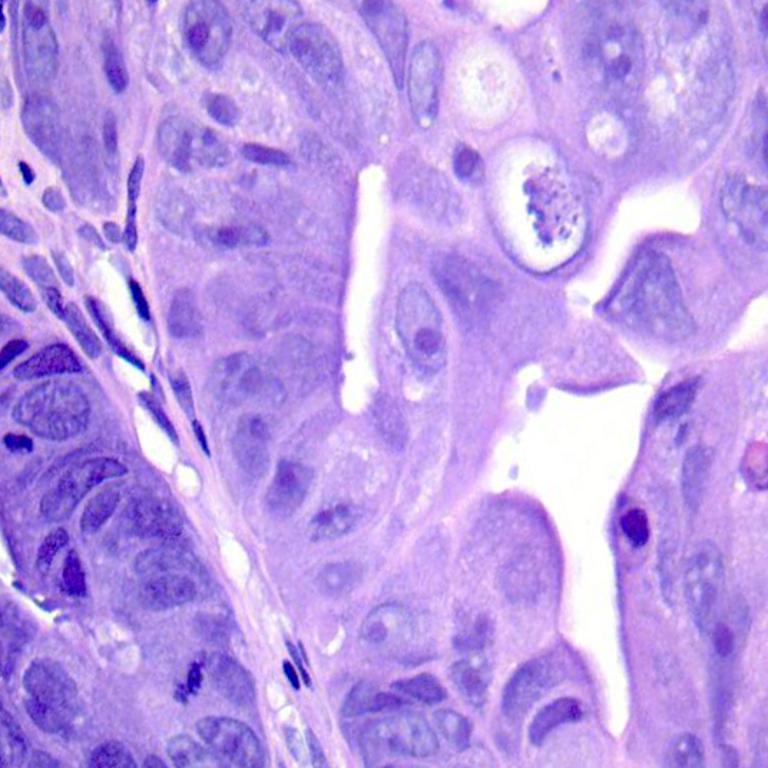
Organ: colon
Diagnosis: adenocarcinomas